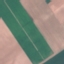
Label: AnnualCrop